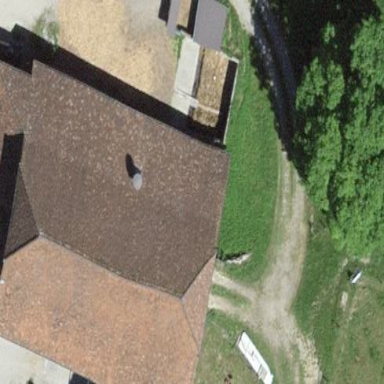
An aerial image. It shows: Farm building with half-hipped roof shape.